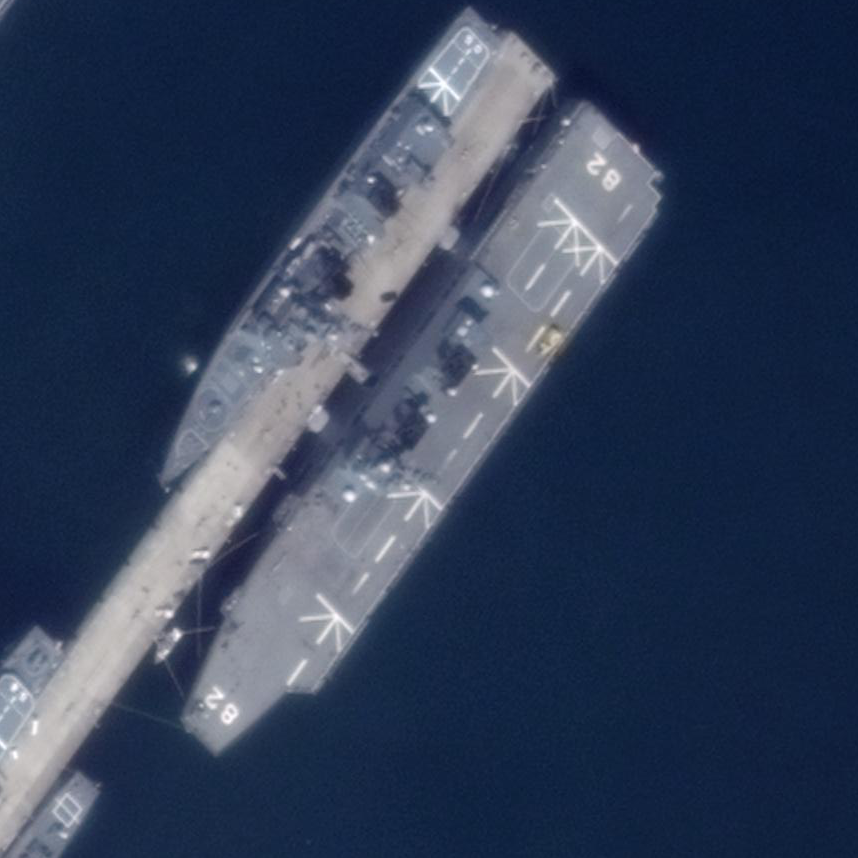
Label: assault